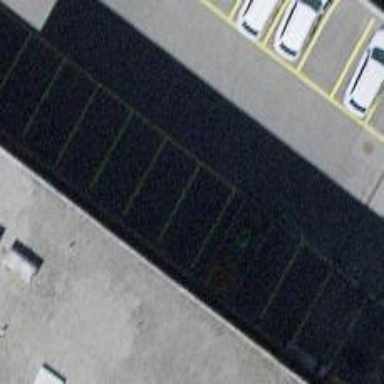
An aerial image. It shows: Multi-storey parking entrance.